Question: I have a series of checkboxes and on click of those check box next series of check box will be displayed.

All these details fetched from a database. But now i want to make some checkboxes checked based on the selection. I can't keep those details in the database so i want to make a property file and store those map in that.
For example: If I select FQ, then TE must be pre-checked. Now can i have a property file which hold the value of default value details
'''
FQ-TE
FU-FE
FW-FE
'''
All the logic is done in java script so i want to make that propertyfile available for javascript.
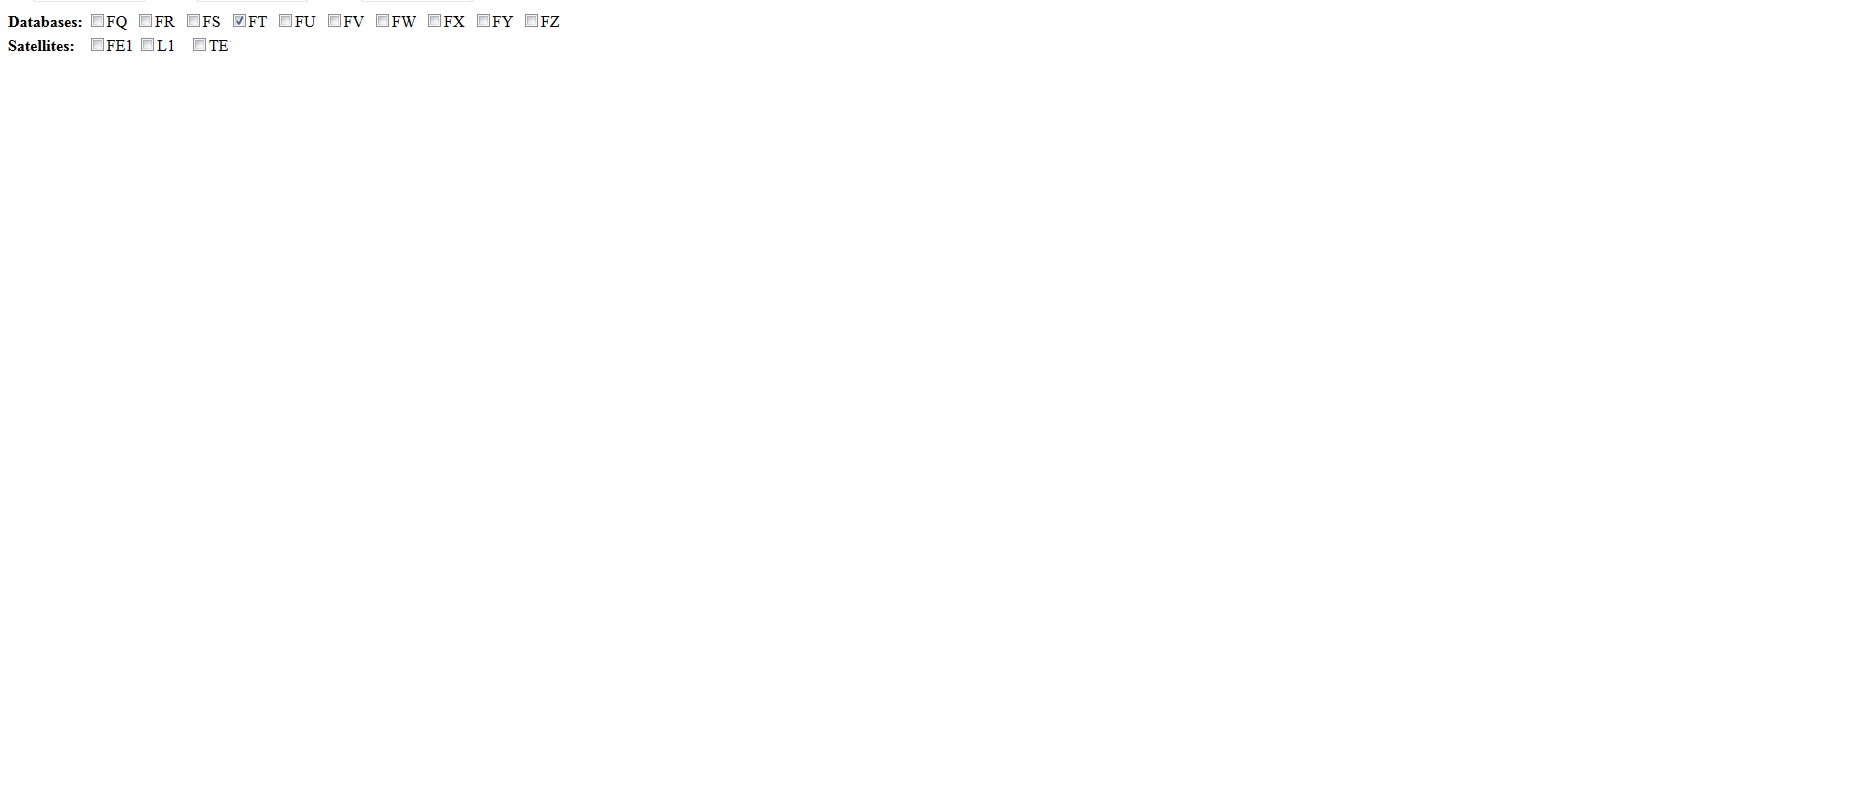
Answer: As far I understood is that you have properties File that mean map in Server Side and you want to access it in Client side JavaScript.
First convert that map into JSON (in server side /JSP).
required jars
1. jackson-core
2. jackson-mapper Map<String,String> yourProperties = ......
ObjectMapper mapper = new ObjectMapper();
String jsonMap = mapper.writeValueAsString(yourproperties);
Here jsonMap ,after conversion, will look like {"key1":"value1","key2":"value2"}.
Now add input hidden on jsp to get map in JS.
'''
<input type="hidden" id="jsonMap " name="jsonMap " value="${jsonMap}" />
'''
Than read input box value in JavaScript by its ID.
'''
var jsonMap = $("#jsonMap ");
function get(k){
return jsonMap [k];
}
'''
For example : 'alert("value:"+get(1));'
you can use it in your way
Thank you.